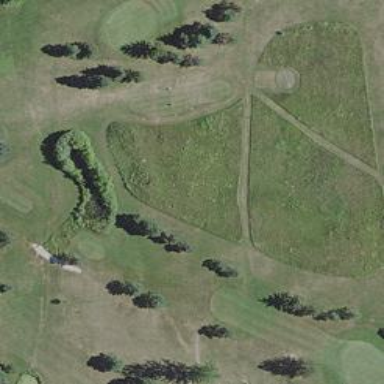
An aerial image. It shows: Golf rough area.